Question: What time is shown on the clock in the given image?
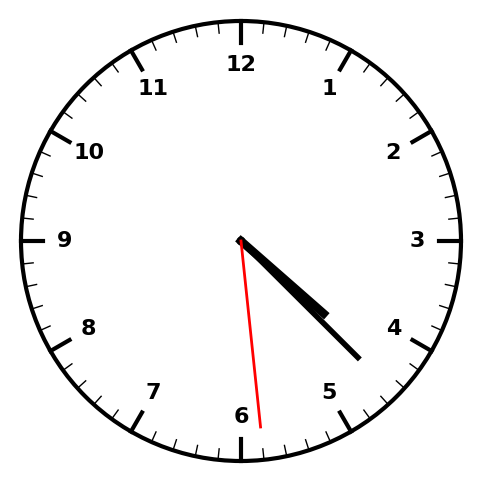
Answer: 04:22:29